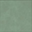
Piece: xx